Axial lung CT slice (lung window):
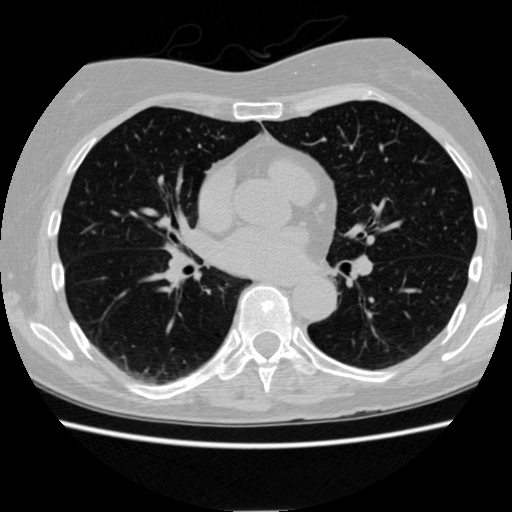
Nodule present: no